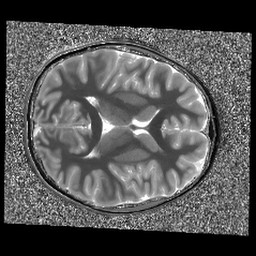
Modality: T1map
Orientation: axial
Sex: male
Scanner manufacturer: siemens
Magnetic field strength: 3 T
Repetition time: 5 s
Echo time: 0.00355 s